Brain MRI, t2w sequence, axial 2D slice.
Patient: age 31, sex M, weight 80 kg, height 1.78 m
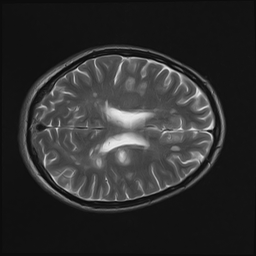